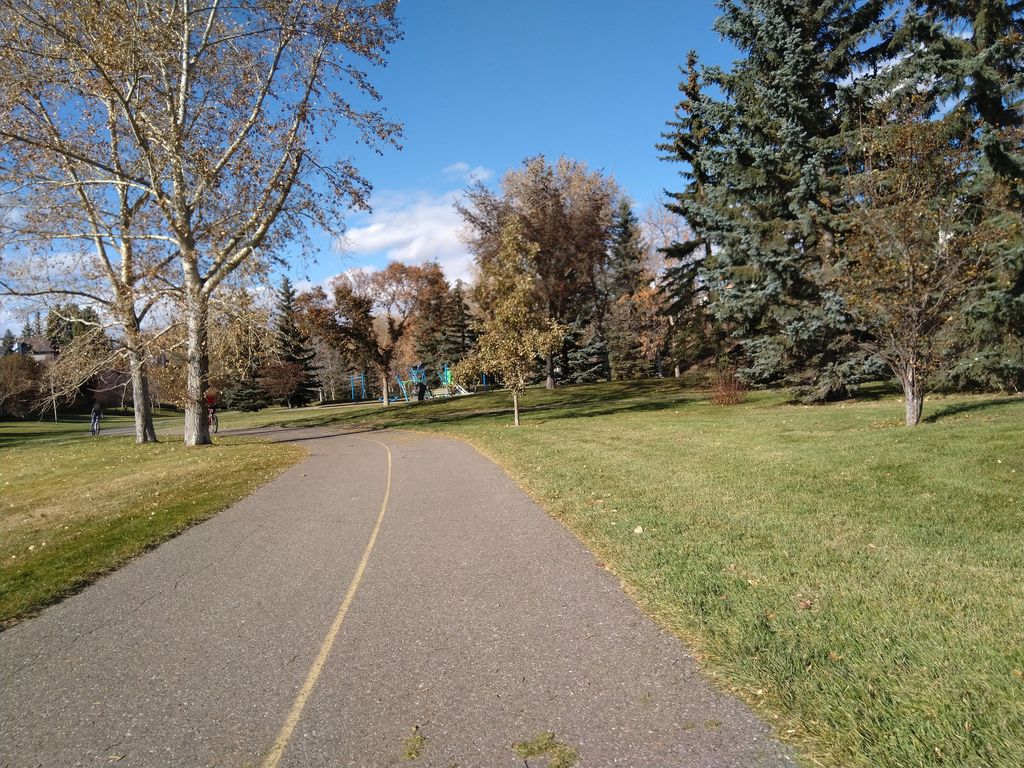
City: calgary